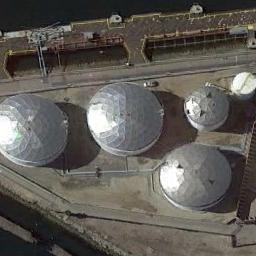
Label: storage_tank